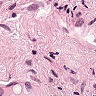
Metastatic tissue present: no